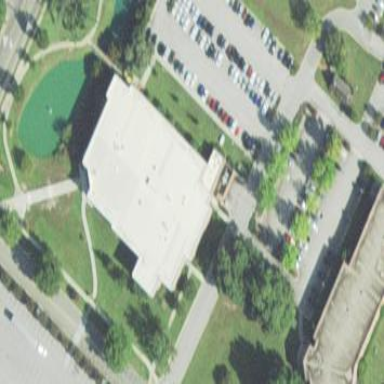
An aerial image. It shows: College building.